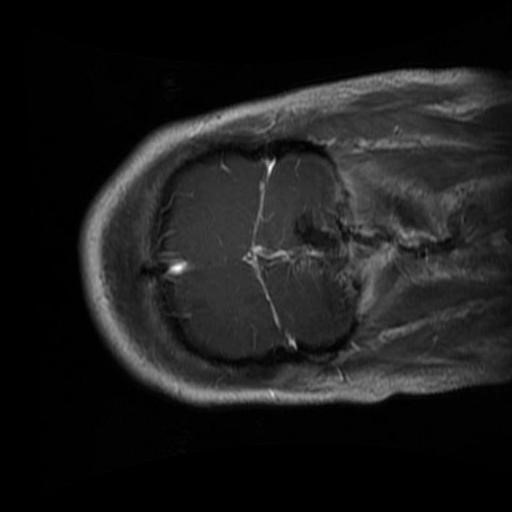
Label: brain_glioma